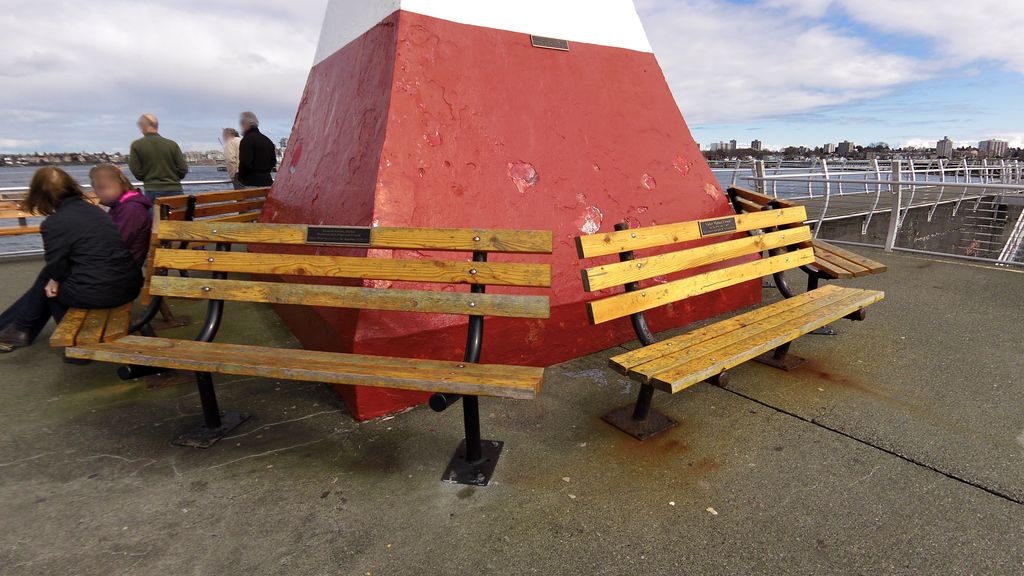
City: victoria